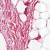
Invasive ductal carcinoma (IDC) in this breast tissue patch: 0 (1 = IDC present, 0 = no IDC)